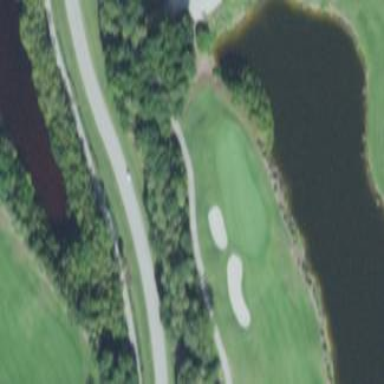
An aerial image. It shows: Scenic view of water hazard on golf course. The natural water feature adds beauty to the landscape.